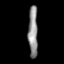
Tissue: lung
Cell type: T cells
Senescence score: 0.1996
Nuclear area (px): 478
Mean DAPI intensity: 141.728